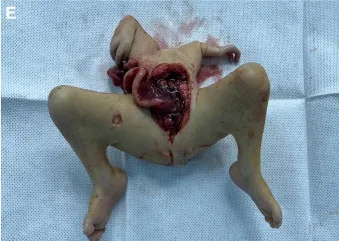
(A-F) Basic clinical datd of the children.
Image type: medical_photograph (other_medical_photograph)